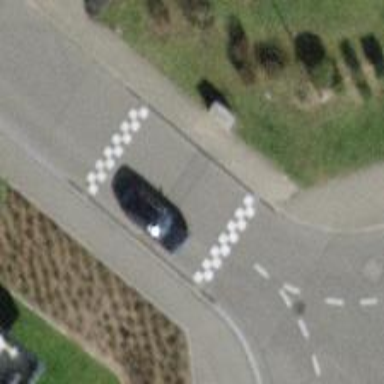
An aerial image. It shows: Traffic calming hump on the road.